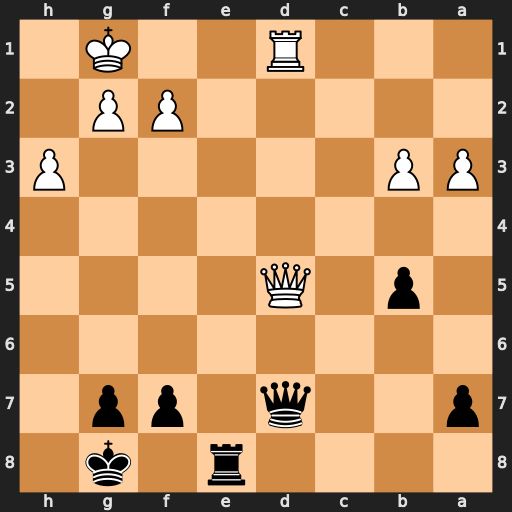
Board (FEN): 4r1k1/p2q1pp1/8/1p1Q4/8/PP5P/5PP1/3R2K1
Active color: b
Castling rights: -
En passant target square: -
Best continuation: Re1+ Rxe1 Qxd5